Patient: sex F, age 77
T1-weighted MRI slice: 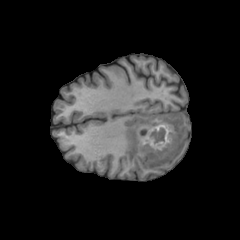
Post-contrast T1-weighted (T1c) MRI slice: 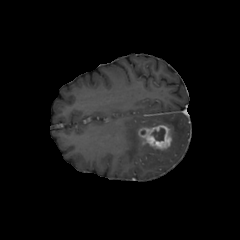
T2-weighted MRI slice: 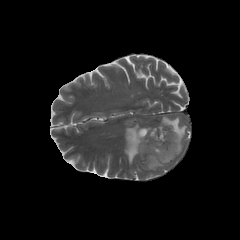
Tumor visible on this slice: yes
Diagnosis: Glioblastoma, IDH-wildtype
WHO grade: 4